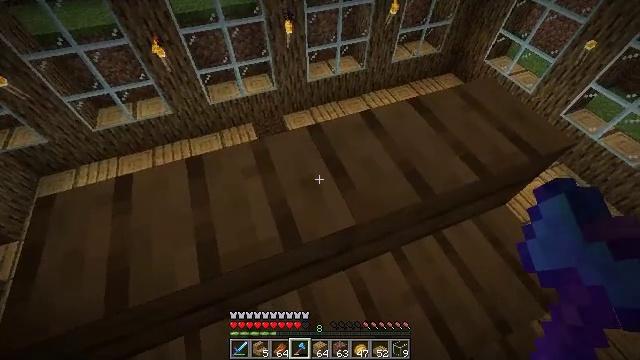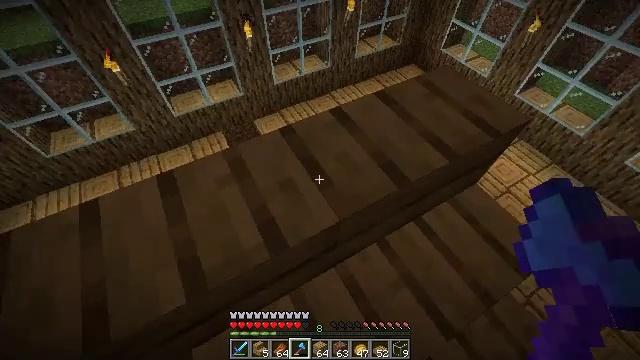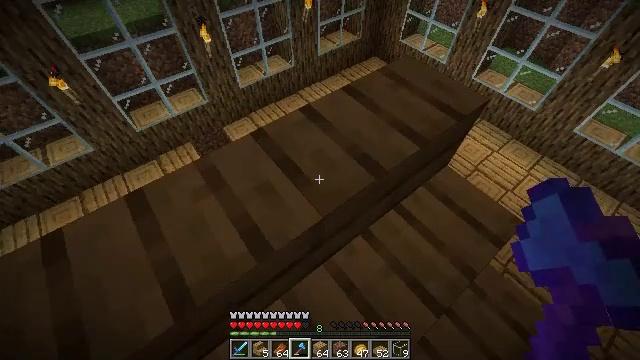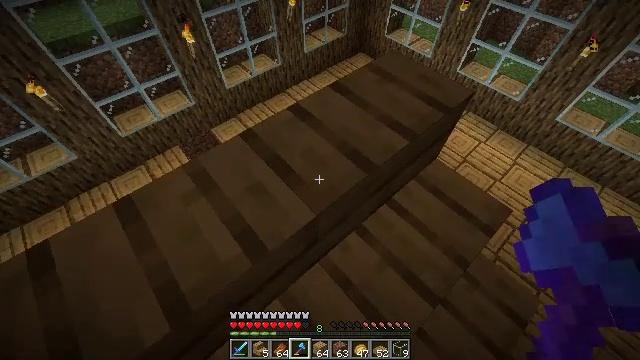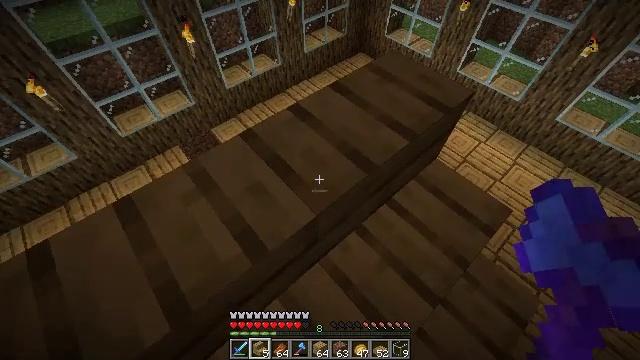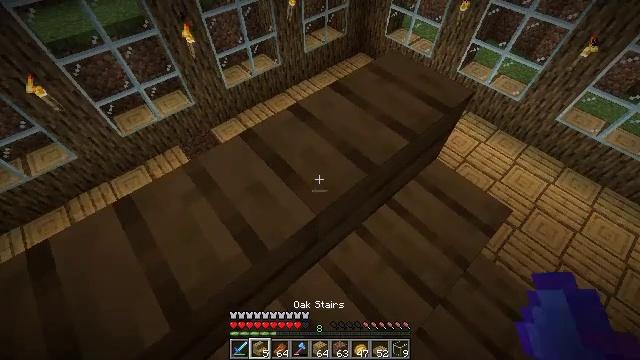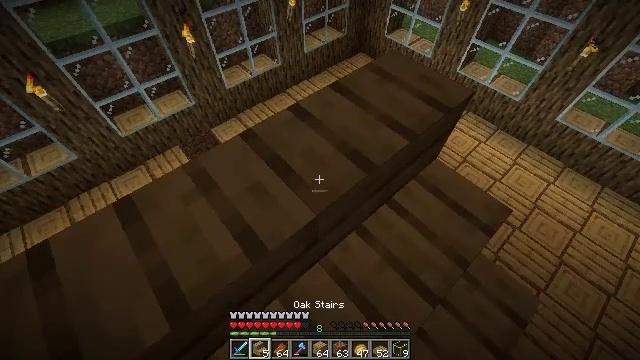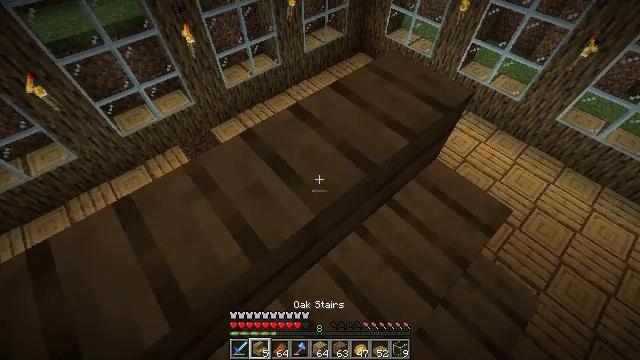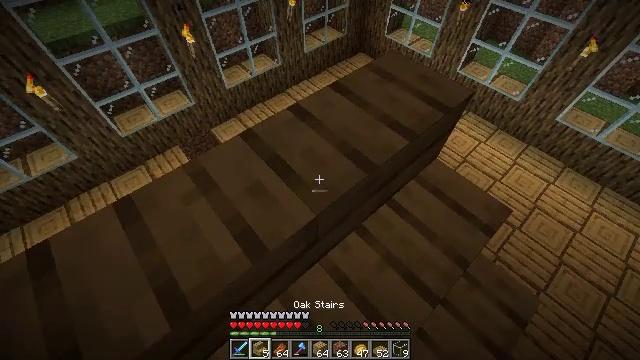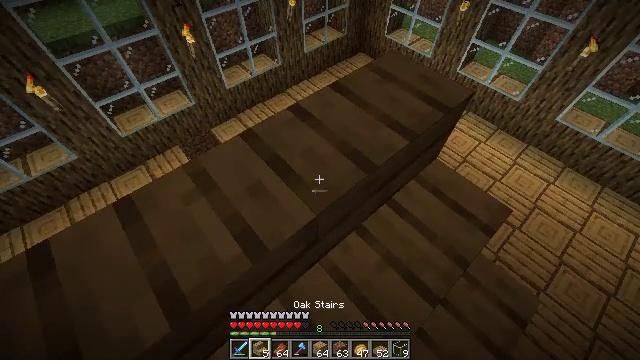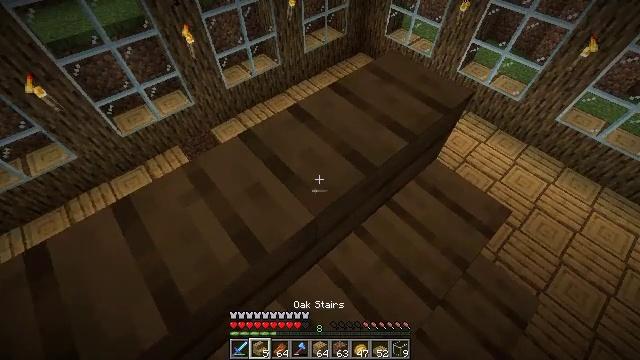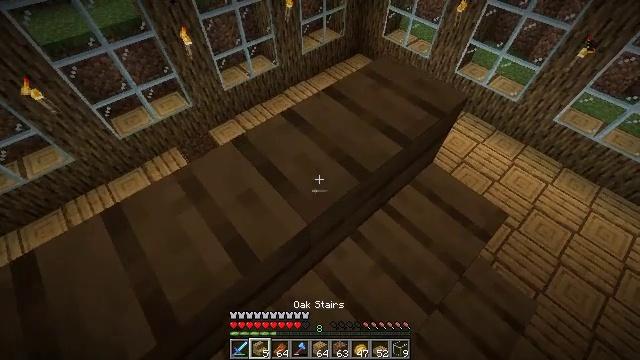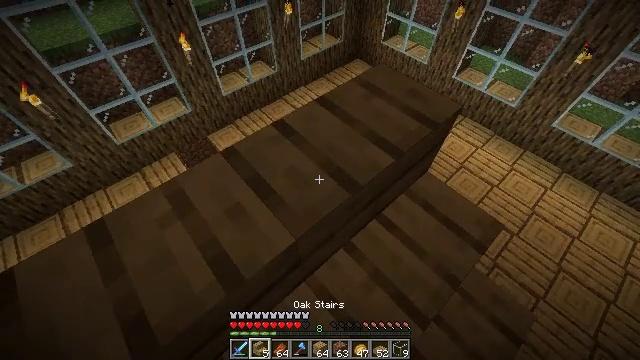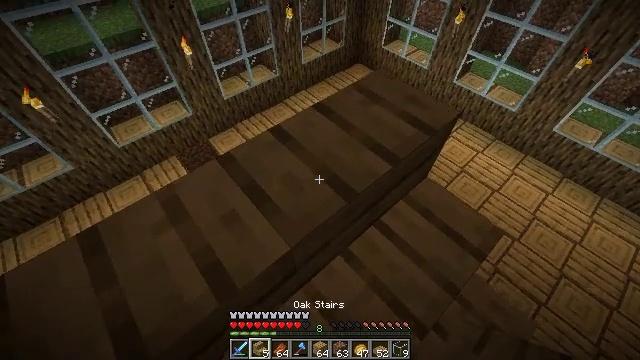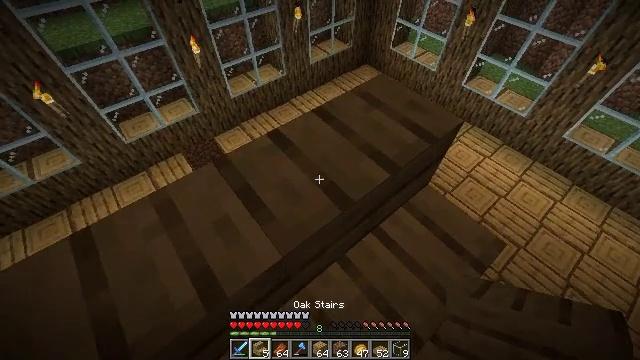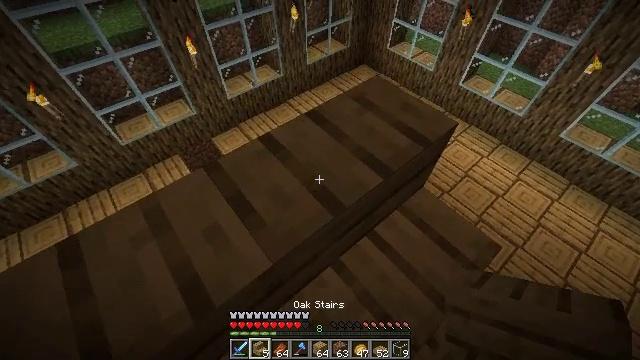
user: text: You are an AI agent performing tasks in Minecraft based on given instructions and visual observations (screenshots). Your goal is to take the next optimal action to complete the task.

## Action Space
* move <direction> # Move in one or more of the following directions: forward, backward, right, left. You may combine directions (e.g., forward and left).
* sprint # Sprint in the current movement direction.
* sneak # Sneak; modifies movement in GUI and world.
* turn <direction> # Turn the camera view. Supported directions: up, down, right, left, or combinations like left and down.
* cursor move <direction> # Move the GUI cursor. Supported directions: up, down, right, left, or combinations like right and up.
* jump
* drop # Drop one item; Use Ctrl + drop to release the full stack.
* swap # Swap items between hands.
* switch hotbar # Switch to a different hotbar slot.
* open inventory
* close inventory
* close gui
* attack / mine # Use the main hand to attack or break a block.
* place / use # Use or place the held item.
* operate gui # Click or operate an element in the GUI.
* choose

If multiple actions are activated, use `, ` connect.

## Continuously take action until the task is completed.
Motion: motion action
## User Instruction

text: Break the oak slab to get it back.
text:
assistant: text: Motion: sneak, turn right
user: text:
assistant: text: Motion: sneak, turn right
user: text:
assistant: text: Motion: sneak, turn right
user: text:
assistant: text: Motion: sneak
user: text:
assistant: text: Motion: sneak
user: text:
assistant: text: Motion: sneak
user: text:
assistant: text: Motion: sneak
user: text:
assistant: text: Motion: sneak
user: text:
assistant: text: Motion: sneak
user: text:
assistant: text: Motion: move forward, sneak
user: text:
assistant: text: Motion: move forward, sneak
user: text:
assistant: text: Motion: move forward, sneak
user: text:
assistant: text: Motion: move forward, sneak
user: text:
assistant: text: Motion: move forward, sneak, turn left
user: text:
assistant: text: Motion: move forward, sneak
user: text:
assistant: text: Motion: move forward, sneak
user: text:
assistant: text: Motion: move forward and move left, sneak
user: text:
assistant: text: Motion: move forward and move left, sneak
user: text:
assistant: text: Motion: move forward and move left, sneak, turn left
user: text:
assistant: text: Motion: move forward and move left, sneak, turn left
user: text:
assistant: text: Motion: move forward and move left, sneak
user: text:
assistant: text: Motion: move forward and move left, sneak, turn right
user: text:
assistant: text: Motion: move forward and move left, sneak, turn right
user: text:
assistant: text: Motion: move forward and move left, sneak, turn right
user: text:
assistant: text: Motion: move forward and move left, sneak
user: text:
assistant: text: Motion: move forward, sneak
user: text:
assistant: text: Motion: move forward, sneak, turn down
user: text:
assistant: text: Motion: move forward, sneak, turn left and down
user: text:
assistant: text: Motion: move forward, sneak, turn left
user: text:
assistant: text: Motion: move forward, sneak, turn left and up